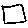
Label: square